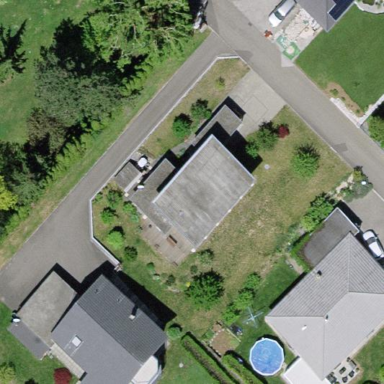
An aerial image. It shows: Simple and straightforward house.